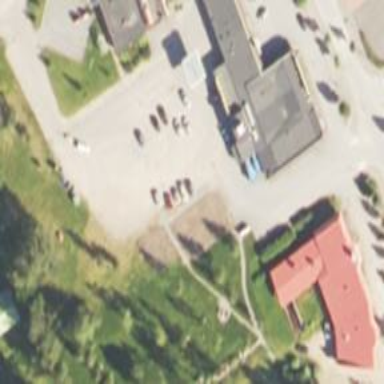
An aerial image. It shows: Parking area with asphalt surface.